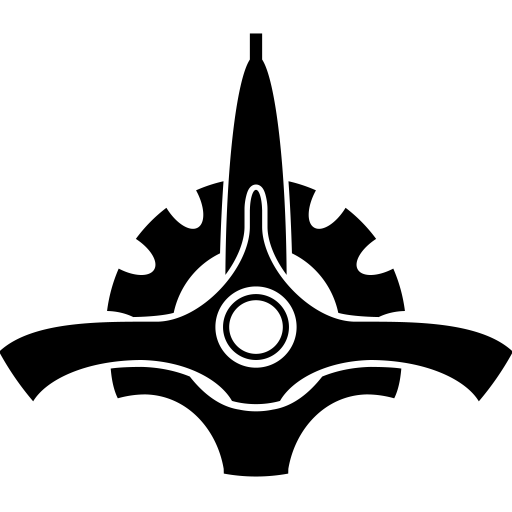
Tags: icon, FontAwesome, fa-icon, brand, galactic, senate